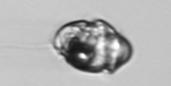
Label: Proterythropsis